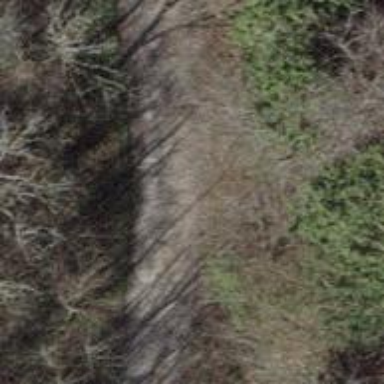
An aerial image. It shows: Track with compacted grade2 surface.